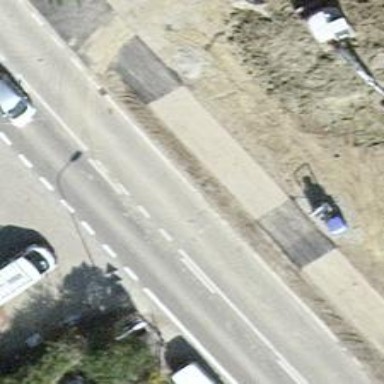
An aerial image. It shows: Asphalt cycleway.